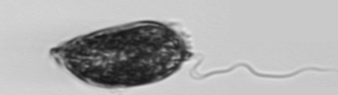
Label: Prorocentrum_micans